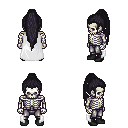
a pixel art fantasy rpg character, male body template, skeleton, white cape, metal pants, raven extra-long topknot hairstyle, black shoes, four views (front, back, left, right), 2x2 character sprite sheet, small pixel art, hard edges, no anti-aliasing